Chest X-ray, PA view. Patient: 76 years old, sex M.
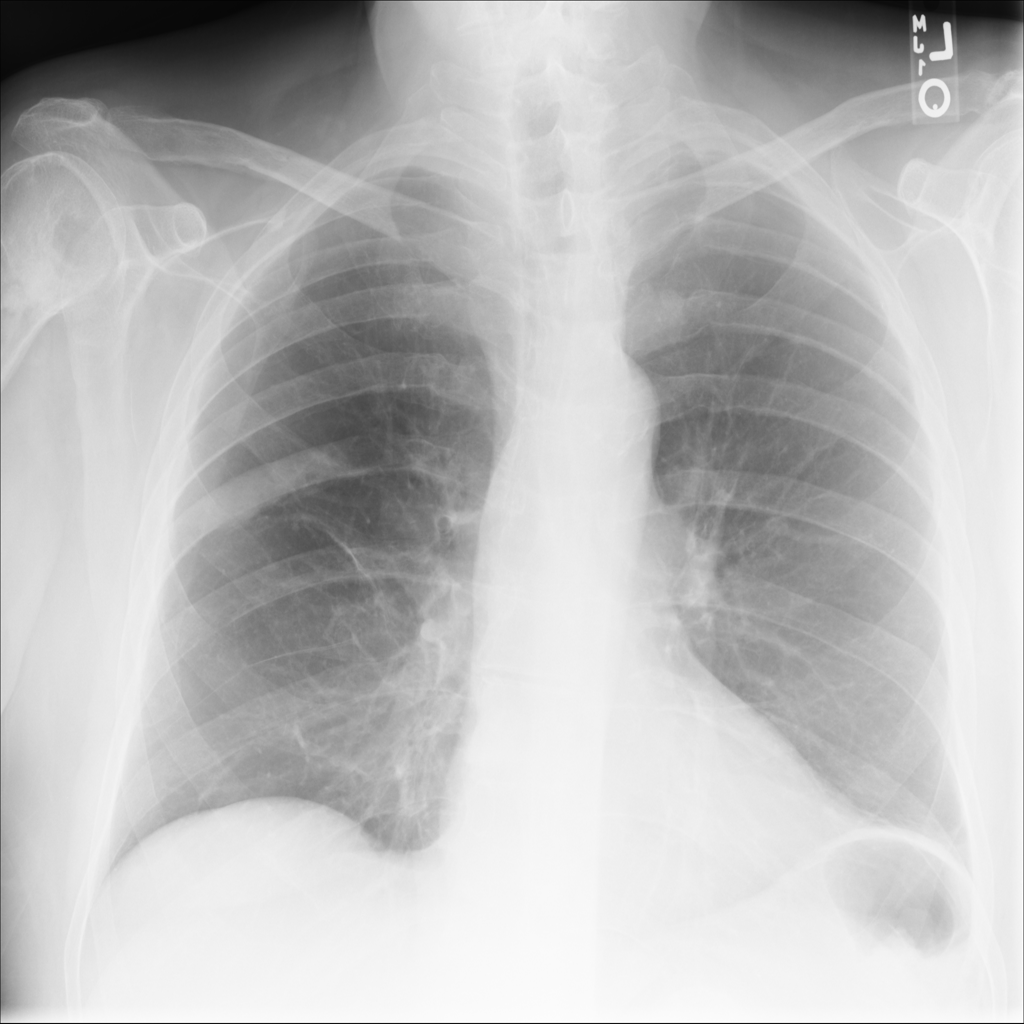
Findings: Fibrosis